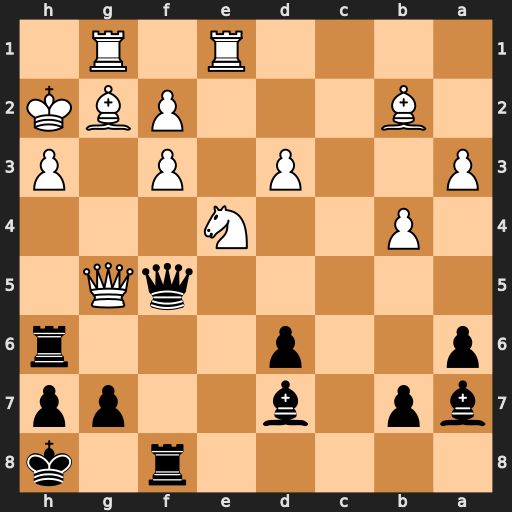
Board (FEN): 5r1k/bp1b2pp/p2p3r/5qQ1/1P2N3/P2P1P1P/1B3PBK/4R1R1
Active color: b
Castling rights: -
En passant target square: -
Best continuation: Rxh3+ Bxh3 Qxh3#